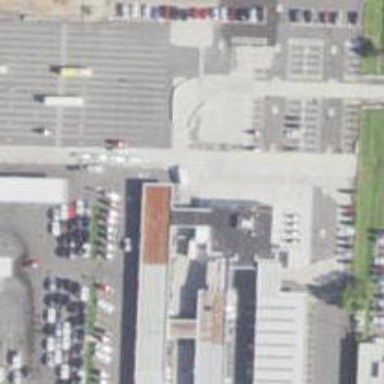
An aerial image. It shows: Car rental facility.